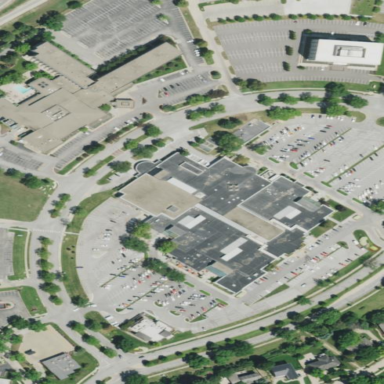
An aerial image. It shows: Retail building which is mall.